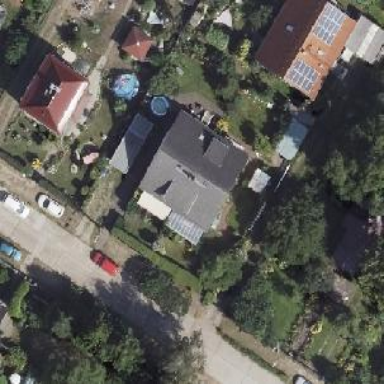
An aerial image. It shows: Detached building with gabled roof.